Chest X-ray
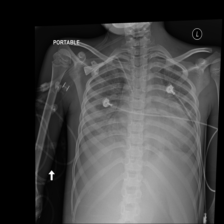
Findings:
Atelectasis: positive
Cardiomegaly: positive
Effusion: negative
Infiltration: positive
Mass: negative
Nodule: negative
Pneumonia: negative
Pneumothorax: negative
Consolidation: negative
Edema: negative
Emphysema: negative
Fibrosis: negative
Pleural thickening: negative
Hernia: negative